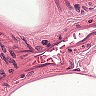
Metastatic tissue present: no